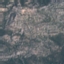
Land use / land cover class: HerbaceousVegetation